Question: How can I make this kind of drawable gradient with XML?

I can do a simple gradient from color A to color B but i don't know how to combine two gradients in the same drawable.
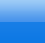
Answer: I finally found a solution with a layer-list which is good enough for me :
'''
<?xml version="1.0" encoding="utf-8"?>
<layer-list xmlns:android="http://schemas.android.com/apk/res/android">
<!-- First part is a gradient -->
<item android:left="0dp" android:right="0dp">
<shape android:shape="rectangle">
<gradient android:angle="-90" android:startColor="#9dcbf6"
android:endColor="#177ee6" />
</shape>
</item>
<!-- Second part is plain color. Slightly transparent -->
<item android:top="1sp" android:bottom="20sp" >
<shape android:shape="rectangle">
<solid android:color="#10ffffff"/>
</shape>
</item>
</layer-list>
'''
The middle is set to 20 sp because the container has a 40sp height , but you can adjust to your will by editing : 'android:bottom="20sp"'